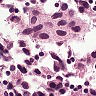
Metastatic tissue present: yes